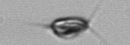
Label: Acanthoica_quattrospina